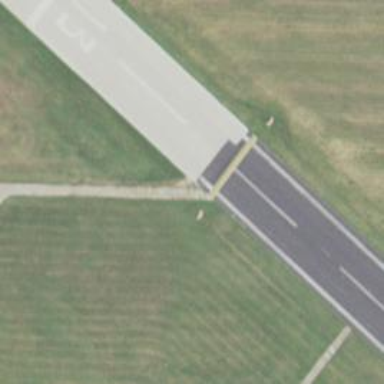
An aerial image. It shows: Asphalt runway at the airport.